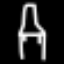
Label: chair